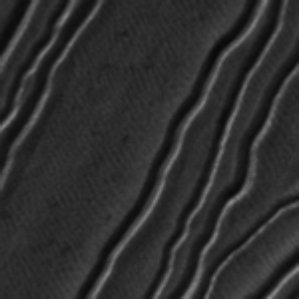
Label: frost